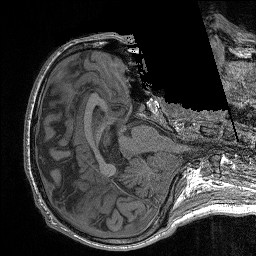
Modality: FLASH
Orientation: axial
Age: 25
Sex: male